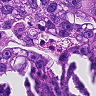
Metastatic tissue present: yes